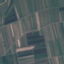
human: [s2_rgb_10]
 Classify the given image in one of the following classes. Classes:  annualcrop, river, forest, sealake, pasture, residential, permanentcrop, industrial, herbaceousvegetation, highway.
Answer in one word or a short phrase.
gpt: PermanentCrop